Question: So I have found here in stackoverflow One code for sending through sockets a binary file, an image.. So i used it for test to my Project
'''
private void send_ss()
{
byte[] data = new byte[1024];
int sent;
IPEndPoint ipep = new IPEndPoint(IPAddress.Parse("127.0.0.1"), 306);
Socket server = new Socket(AddressFamily.InterNetwork,
SocketType.Stream, ProtocolType.Tcp);
try
{
server.Connect(ipep);
}
catch (SocketException e)
{
//Console.WriteLine("Unable to connect to server.");
//Console.WriteLine(e.ToString());
//Console.ReadLine();
}
Bitmap bmp = new Bitmap("C:\Windows\Web\Wallpaper\Theme2\img7.jpg");
MemoryStream ms = new MemoryStream();
// Save to memory using the Jpeg format
bmp.Save(ms, System.Drawing.Imaging.ImageFormat.Jpeg);
// read to end
byte[] bmpBytes = ms.ToArray();
bmp.Dispose();
ms.Close();
sent = SendVarData(server, bmpBytes);
//Console.WriteLine("Disconnecting from server...");
server.Shutdown(SocketShutdown.Both);
server.Close();
}
private static int SendVarData(Socket s, byte[] data)
{
int total = 0;
int size = data.Length;
int dataleft = size;
int sent;
byte[] datasize = new byte[4];
datasize = BitConverter.GetBytes(size);
sent = s.Send(datasize);
while (total < size)
{
sent = s.Send(data, total, dataleft, SocketFlags.None);
total += sent;
dataleft -= sent;
}
return total;
}
'''
so i tried to send this picture on one of my Listening Sockets in Port 306 (listened with m IRC)
'''
on *:socklisten:ac_img:{
var %p = $ticks $+ $time(hhnnss) $+ $ctime
sockaccept ac_img_ $+ %p
echo -s [] Image Connection Established On -> ac_img_ $+ %p
}
on *:sockread:ac_img_*:{
sockread &picture
bwrite $qt($mIRCdir $+ $sockname $+ .jpg) -1 -1 &picture
}
'''
So i'm getting files like ac_img_2920385501147471360792067.jpg and so on. Same size with the original BUT the images just not appearing , so i opened Both files with word pad and they were a bit different... dunno why...
So any ideas why i'm facing this issue? i mean... I'm taking every single data from my socket and saving them to the file? Maybe a corrupt on file read through c#?
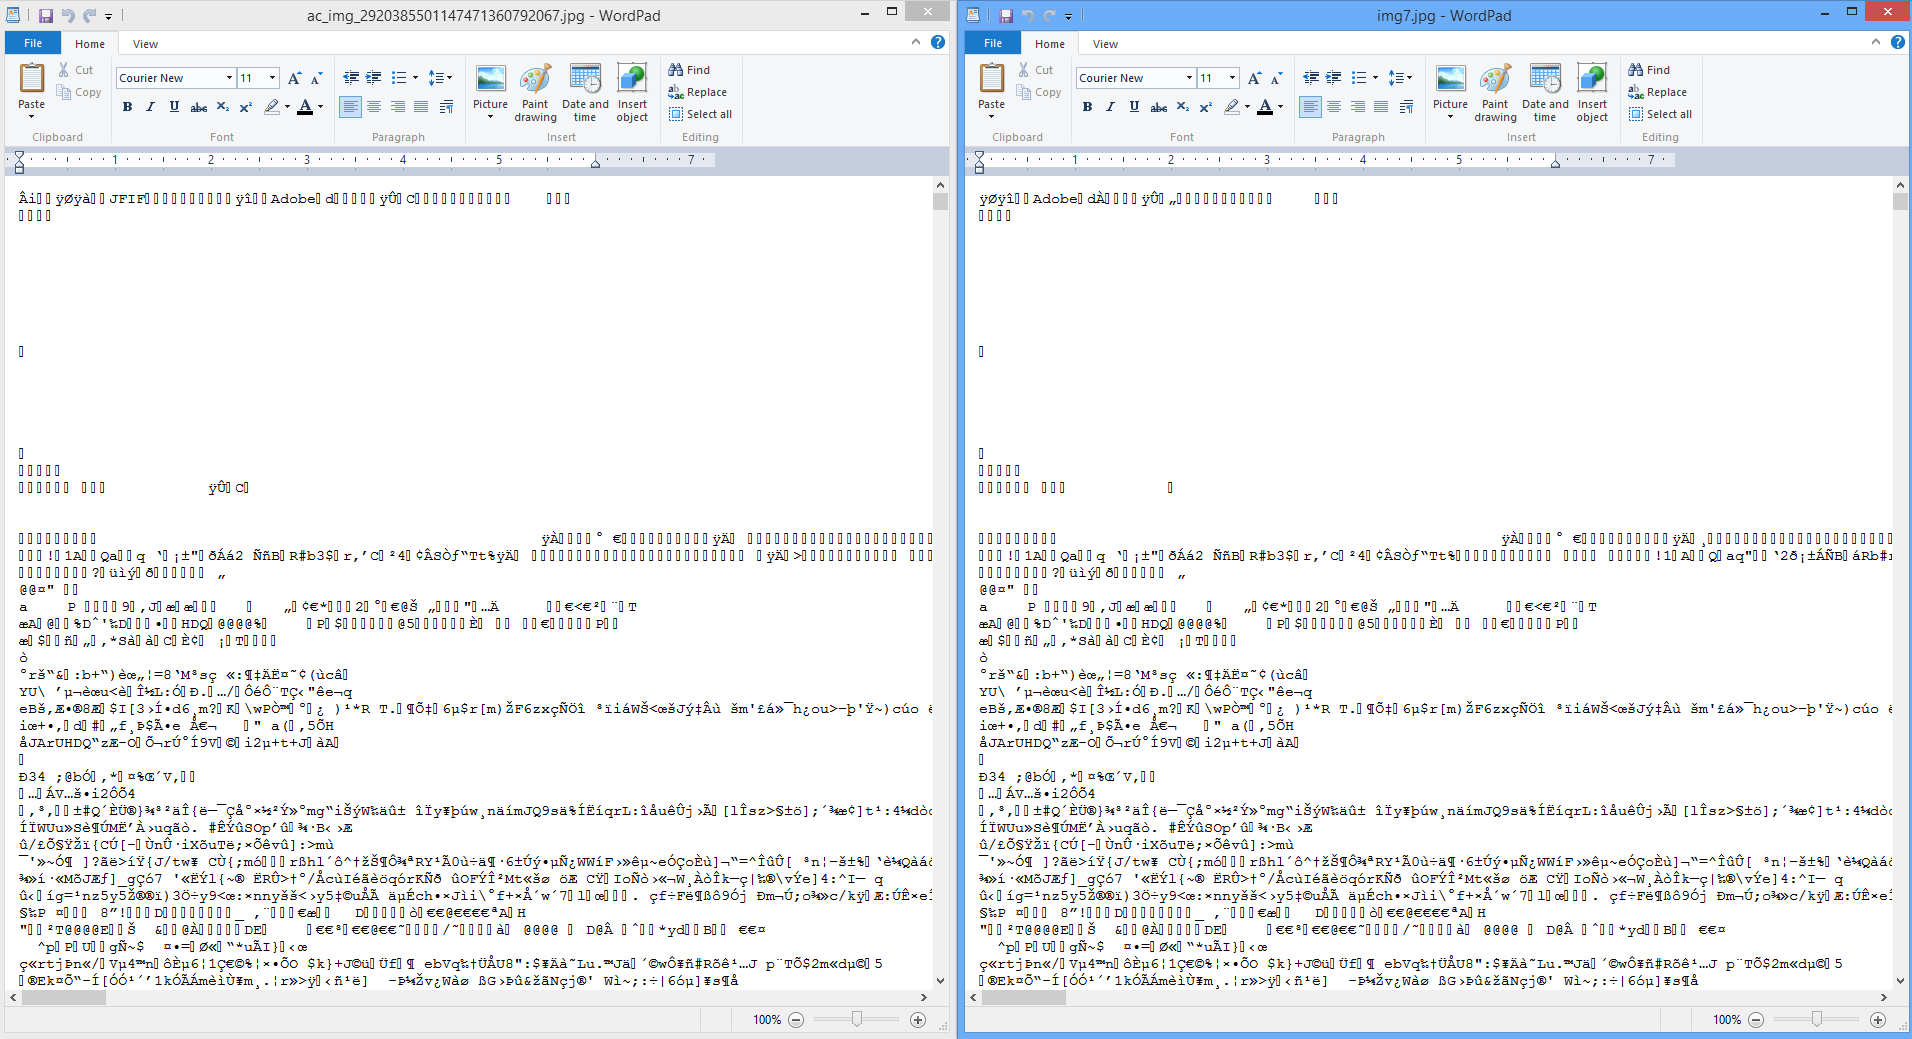
Answer: The image is different because you read it, parse it into a 'Bitmap' and reencode it. The wordpad screenshot shows that both are JPEG's but with different metadata (for example "adobe" missing").
Just use 'File.ReadAllBytes' or other lossless methods to read the image.
The sending code looks sound. Not sure why you're looping. Sending never does partial IOs AFAIK on blocking sockets.